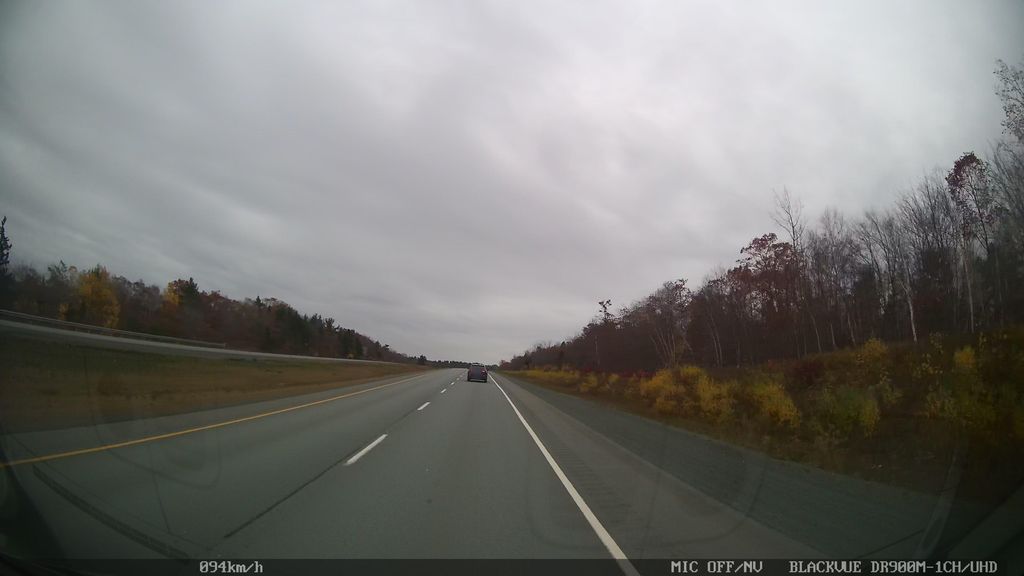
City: halifax